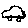
Label: car